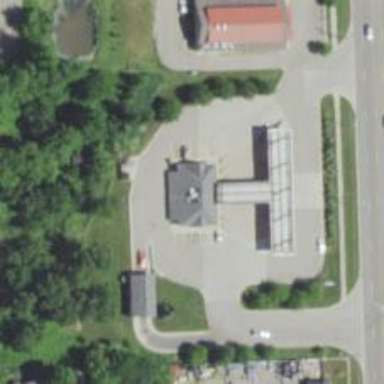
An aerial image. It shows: Convenience shop.